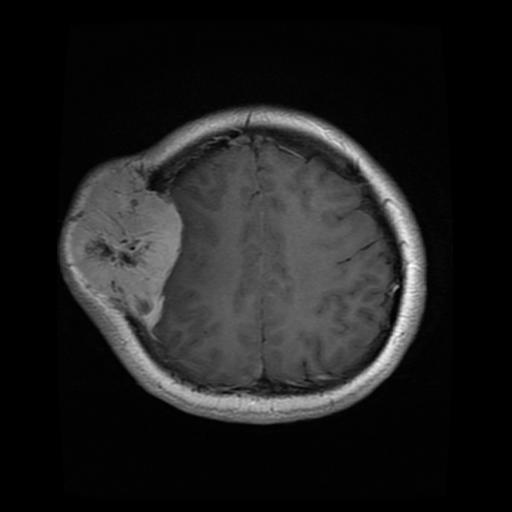
Label: meningioma